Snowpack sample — Snodgrass Mountain, Crested Butte, Colorado (2/4/25, 12:06 PM MST)
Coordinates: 38.923, -106.968
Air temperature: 35 °F
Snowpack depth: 80 cm
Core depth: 60 cm
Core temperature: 32 °F
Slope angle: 14°, slope face: 78°
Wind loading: low
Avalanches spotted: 0
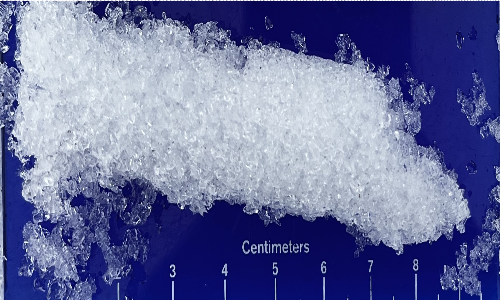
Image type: core
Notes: No avalanches nearby, unusually warm weather for the last month reported by residents, Collected 25 yards from treeline